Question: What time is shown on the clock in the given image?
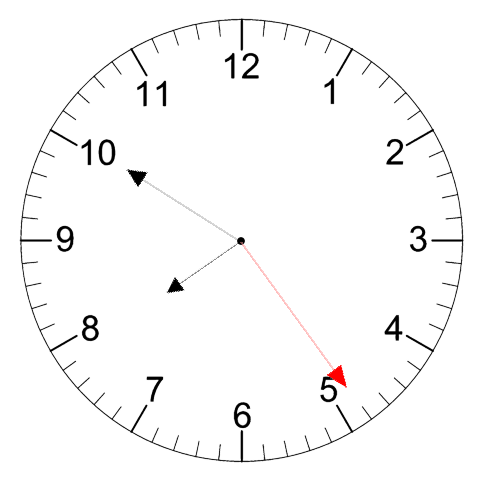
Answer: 07:50:24